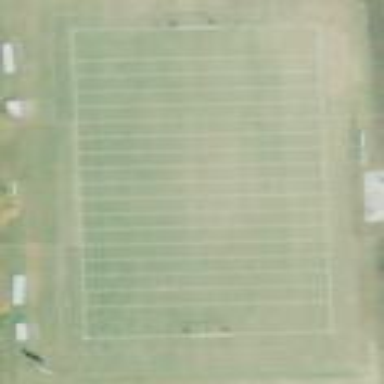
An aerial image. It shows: American football pitch for leisure and sport activities.